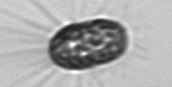
Label: Corethron_hystrix